Question: I am configurating my project on codeigniter and Mamp. When i run it i got CHMOD 7777 error as shown in the image. Does someone know how to make config.php and the other page rewritable.

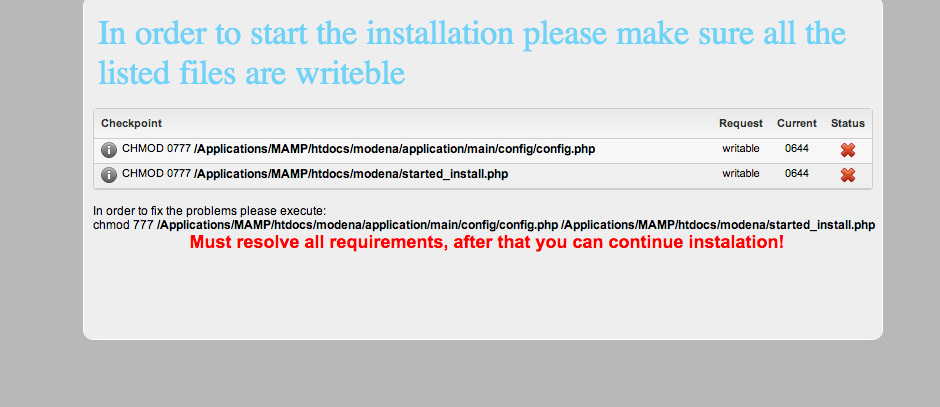
Answer: There is two method :
Click on your files -> Properties -> Permissions : 777.
'''
chmod 777 /Application/MAMP/httdocs/modena/application/main/config/config.php
chmod 777 /Application/MAMP/httdocs/modena/started_install.php
'''